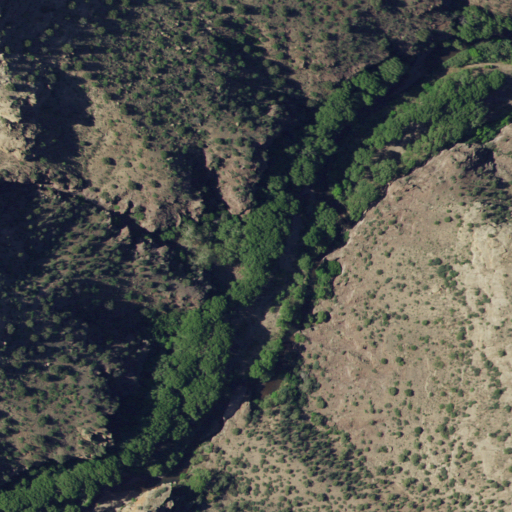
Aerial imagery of valley in New Mexico named Sipes Canyon containing shrub, woody wetlands, evergreen forest, and grassland